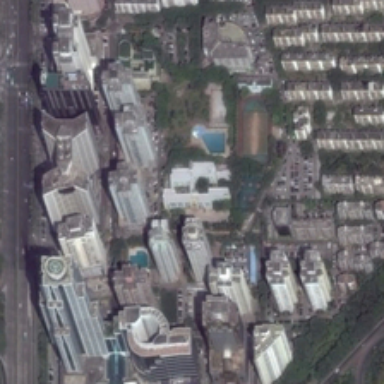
Many tall buildings and some green trees are in a commercial area .